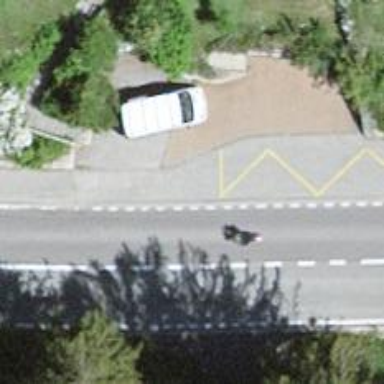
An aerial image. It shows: Bus stop with platform for public transport.